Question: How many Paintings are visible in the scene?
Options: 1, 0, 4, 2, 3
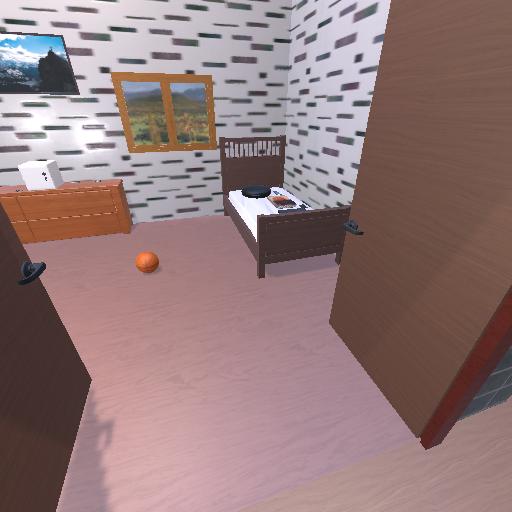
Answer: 1